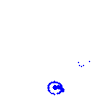
Particle: electron